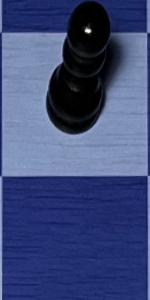
Label: Empty